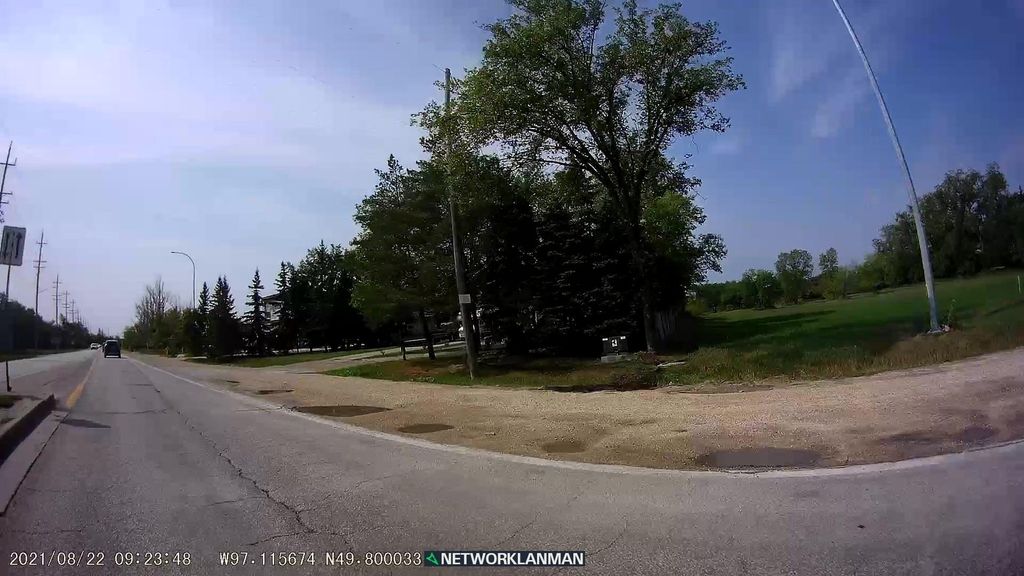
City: winnipeg